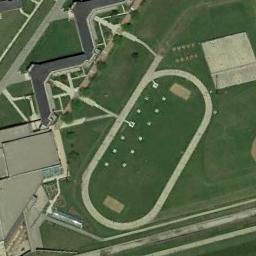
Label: ground_track_field